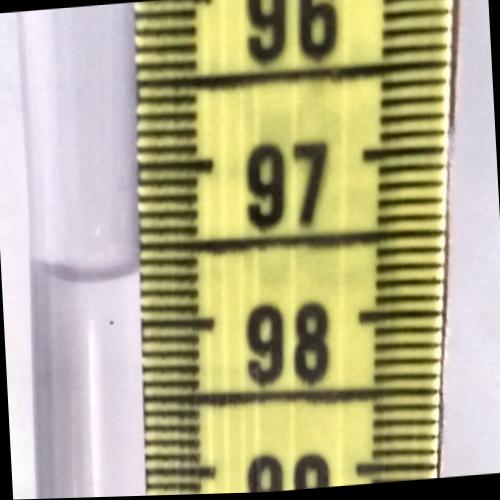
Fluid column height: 97.7 cm